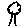
Label: tree